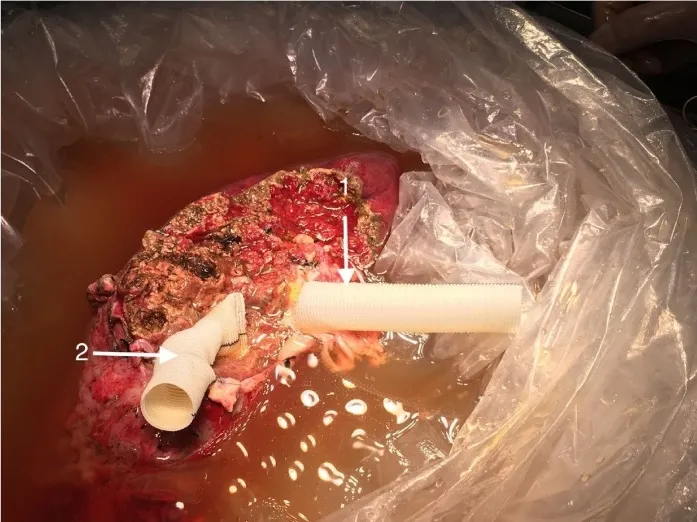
B; The left PV and outflow of the left HV to the IVC was reconstructed using artificial blood vessel for a wide mouth anastomosis. . 1: left PV. 2: left HV.
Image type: medical_photograph (other_medical_photograph)